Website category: sports
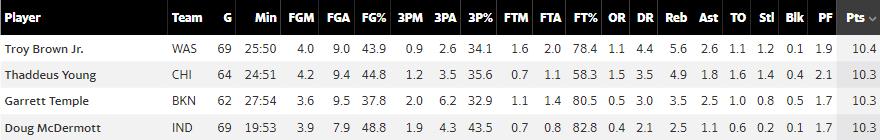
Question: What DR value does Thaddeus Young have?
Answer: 3.5

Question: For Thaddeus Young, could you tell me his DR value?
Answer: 3.5

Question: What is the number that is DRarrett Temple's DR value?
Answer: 3.0

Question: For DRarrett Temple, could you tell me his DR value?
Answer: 3.0

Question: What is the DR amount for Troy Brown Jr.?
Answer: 4.4

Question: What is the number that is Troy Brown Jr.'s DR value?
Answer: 4.4

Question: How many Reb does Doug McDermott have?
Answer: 2.5

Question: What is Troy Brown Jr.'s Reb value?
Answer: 5.6

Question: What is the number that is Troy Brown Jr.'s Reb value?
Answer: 5.6

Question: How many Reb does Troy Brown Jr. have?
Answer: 5.6

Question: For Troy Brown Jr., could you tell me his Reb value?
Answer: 5.6

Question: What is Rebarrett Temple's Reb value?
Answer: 3.5

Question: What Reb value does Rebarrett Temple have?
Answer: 3.5

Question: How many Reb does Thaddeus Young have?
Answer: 4.9

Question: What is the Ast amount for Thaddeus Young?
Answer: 1.8

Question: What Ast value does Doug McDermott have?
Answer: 1.1

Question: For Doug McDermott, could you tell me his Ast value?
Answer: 1.1

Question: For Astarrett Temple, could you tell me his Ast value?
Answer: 2.5

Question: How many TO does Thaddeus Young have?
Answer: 1.6

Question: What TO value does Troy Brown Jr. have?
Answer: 1.1

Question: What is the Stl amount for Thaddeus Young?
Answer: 1.4

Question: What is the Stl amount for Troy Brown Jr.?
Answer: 1.2

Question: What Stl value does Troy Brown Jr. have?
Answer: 1.2

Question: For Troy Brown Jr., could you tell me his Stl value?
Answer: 1.2

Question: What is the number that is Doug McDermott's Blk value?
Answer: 0.1

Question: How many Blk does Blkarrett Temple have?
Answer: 0.5

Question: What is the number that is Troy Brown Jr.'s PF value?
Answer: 1.9

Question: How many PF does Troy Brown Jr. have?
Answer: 1.9

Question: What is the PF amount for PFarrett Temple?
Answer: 1.7

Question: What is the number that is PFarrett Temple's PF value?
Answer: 1.7

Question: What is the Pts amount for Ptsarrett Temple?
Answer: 10.3

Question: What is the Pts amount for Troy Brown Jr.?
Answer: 10.4